Interaction volume radius: 5 \u00c5
Interaction volume height: 10 \u00c5
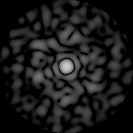
Disorder parameter: 0.8339